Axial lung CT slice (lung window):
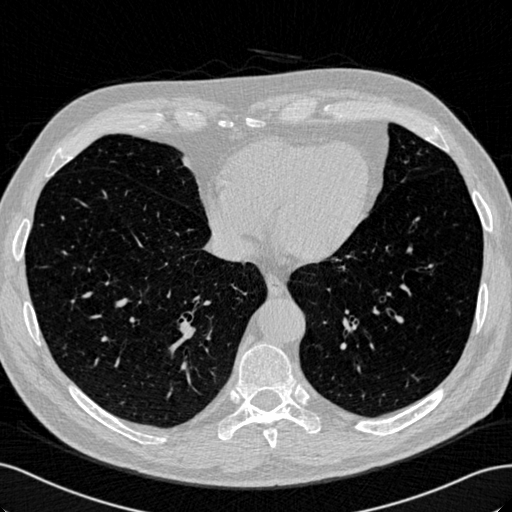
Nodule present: no